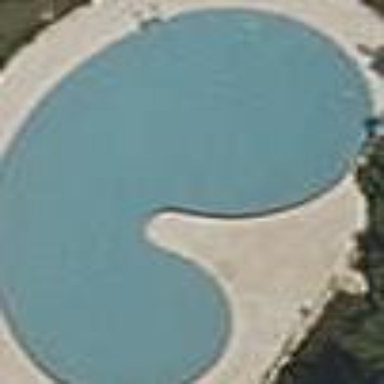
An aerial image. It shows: Swimming pool located in leisure land.